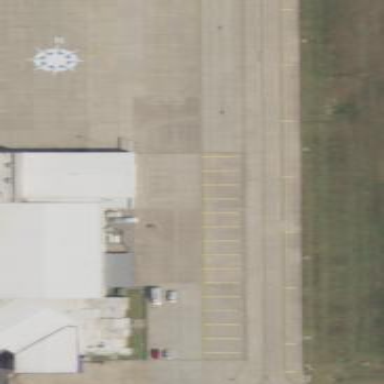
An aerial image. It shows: Concrete apron at the airport.